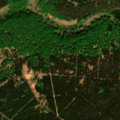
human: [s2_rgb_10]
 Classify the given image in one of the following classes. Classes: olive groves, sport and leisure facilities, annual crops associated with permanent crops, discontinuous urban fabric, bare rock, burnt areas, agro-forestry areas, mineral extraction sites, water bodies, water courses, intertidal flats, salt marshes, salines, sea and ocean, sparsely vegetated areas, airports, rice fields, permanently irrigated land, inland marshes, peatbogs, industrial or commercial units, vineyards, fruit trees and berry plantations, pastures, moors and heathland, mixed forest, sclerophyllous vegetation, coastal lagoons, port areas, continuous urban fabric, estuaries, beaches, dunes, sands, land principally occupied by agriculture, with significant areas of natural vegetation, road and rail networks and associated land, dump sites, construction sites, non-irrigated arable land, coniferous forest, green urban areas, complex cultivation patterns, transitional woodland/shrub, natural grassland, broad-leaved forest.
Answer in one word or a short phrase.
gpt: coniferous forest, mixed forest